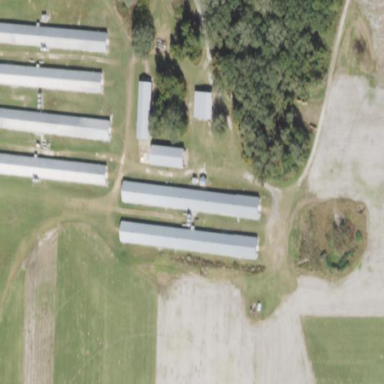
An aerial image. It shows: Poultry farmyard.